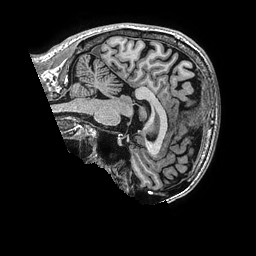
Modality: T1w
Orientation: sagittal
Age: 48
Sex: male
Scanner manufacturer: ge
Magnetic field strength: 3 T
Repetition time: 0.006952 s
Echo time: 0.00292 s